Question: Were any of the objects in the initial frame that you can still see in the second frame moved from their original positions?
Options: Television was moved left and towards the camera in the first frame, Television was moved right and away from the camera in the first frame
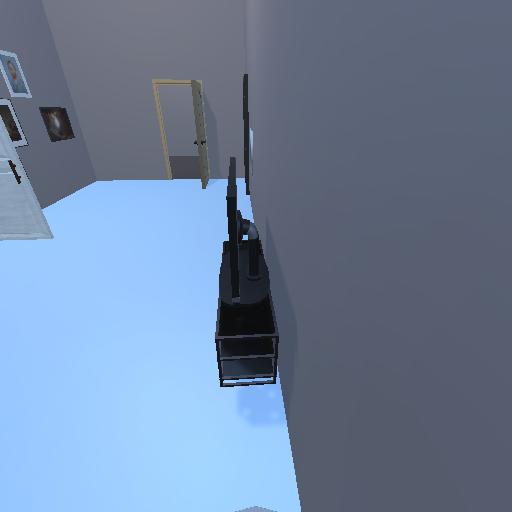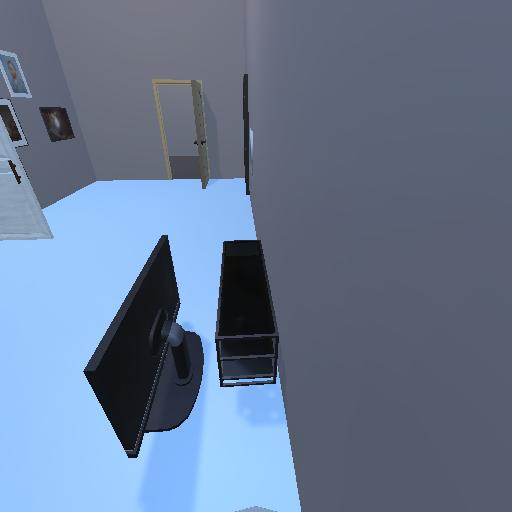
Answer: Television was moved left and towards the camera in the first frame